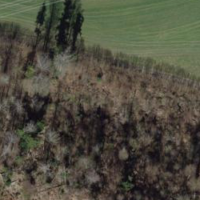
EUNIS habitat code: 41
Species observed at this site:
Milvus milvus